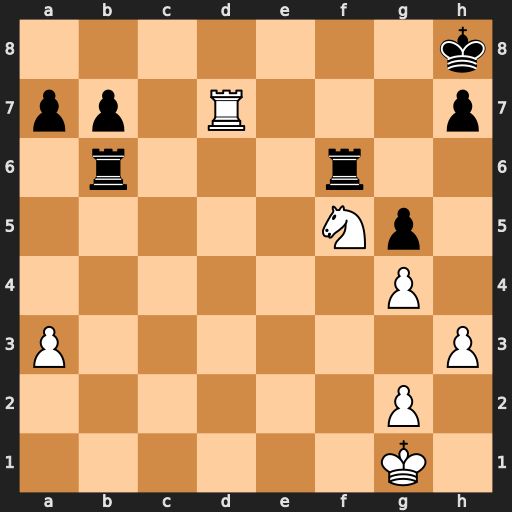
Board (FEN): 7k/pp1R3p/1r3r2/5Np1/6P1/P6P/6P1/6K1
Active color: w
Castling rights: -
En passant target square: -
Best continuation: Rd8+ Rf8 Rxf8#